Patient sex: F
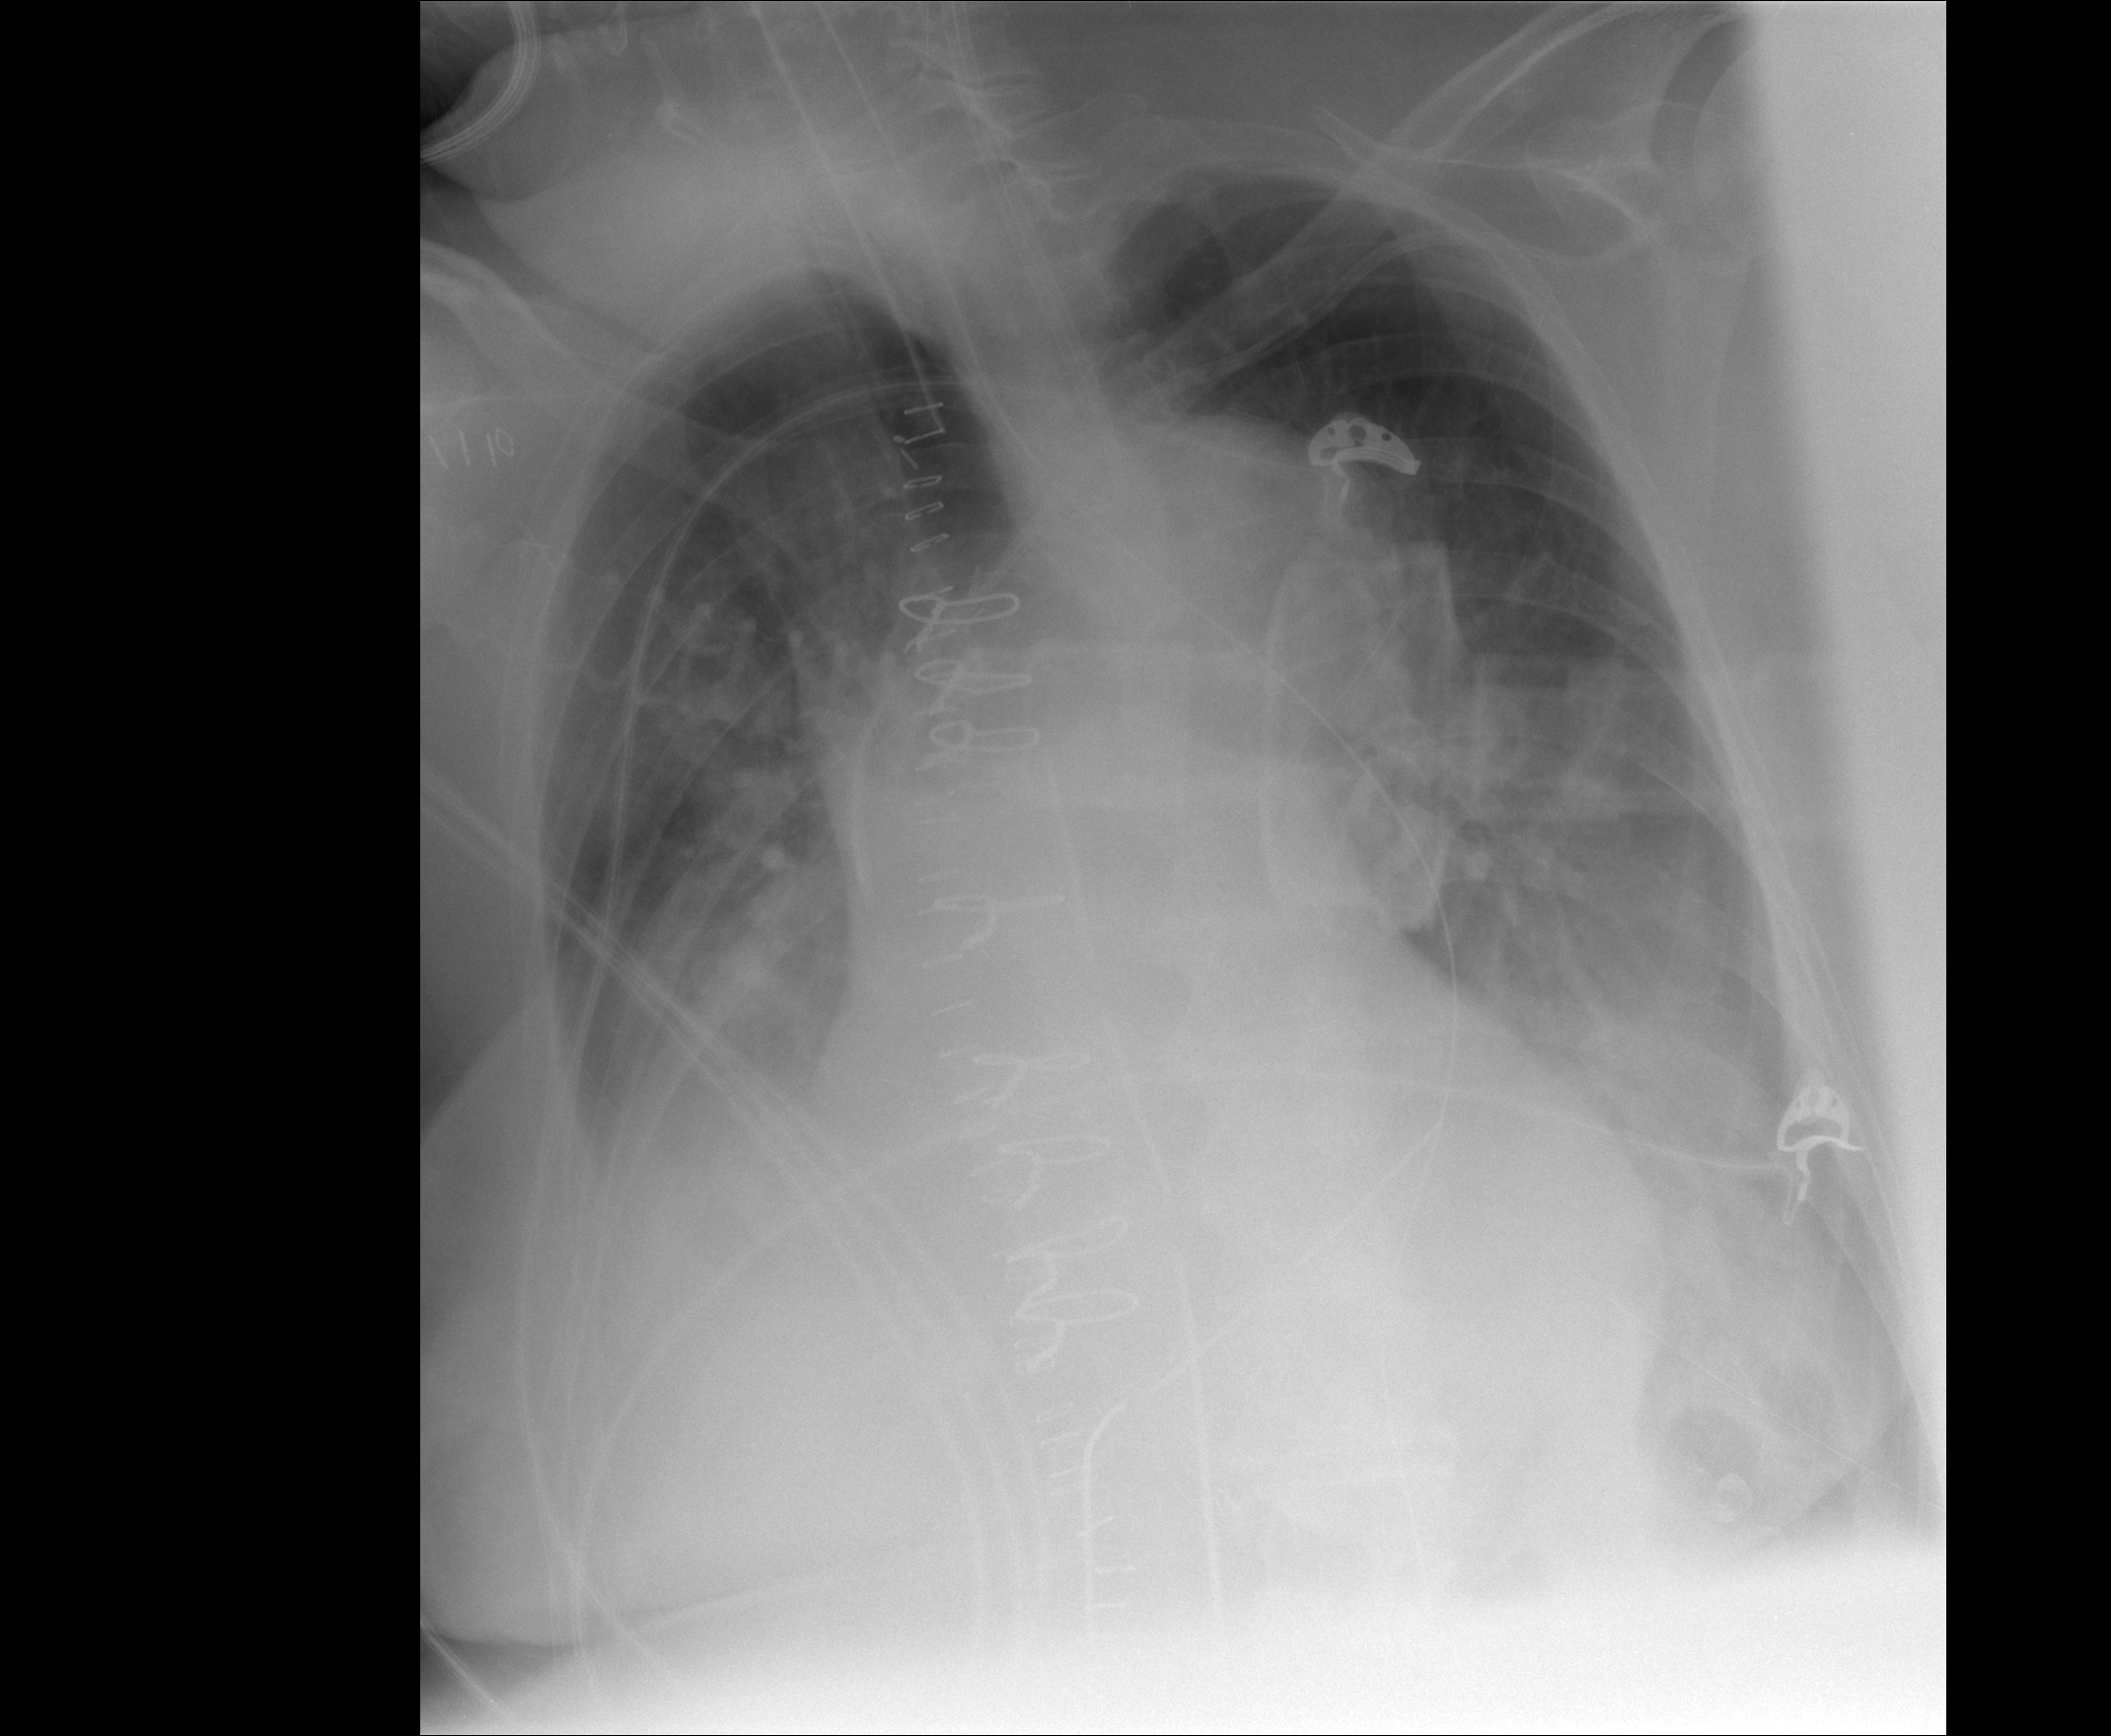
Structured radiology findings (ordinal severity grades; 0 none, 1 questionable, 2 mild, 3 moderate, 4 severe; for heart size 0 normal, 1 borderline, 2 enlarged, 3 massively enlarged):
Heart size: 2
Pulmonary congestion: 2
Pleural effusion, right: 2
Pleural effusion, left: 2
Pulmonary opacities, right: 0
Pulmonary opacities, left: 1
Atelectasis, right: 2
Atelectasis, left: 2